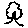
Label: tree